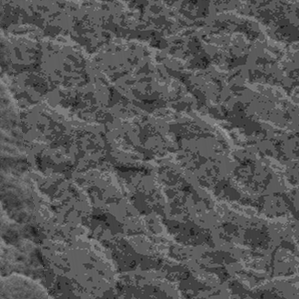
Label: frost